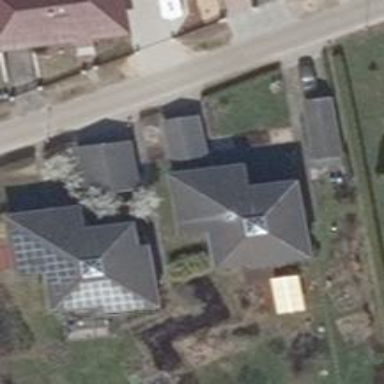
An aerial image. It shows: Detached building.